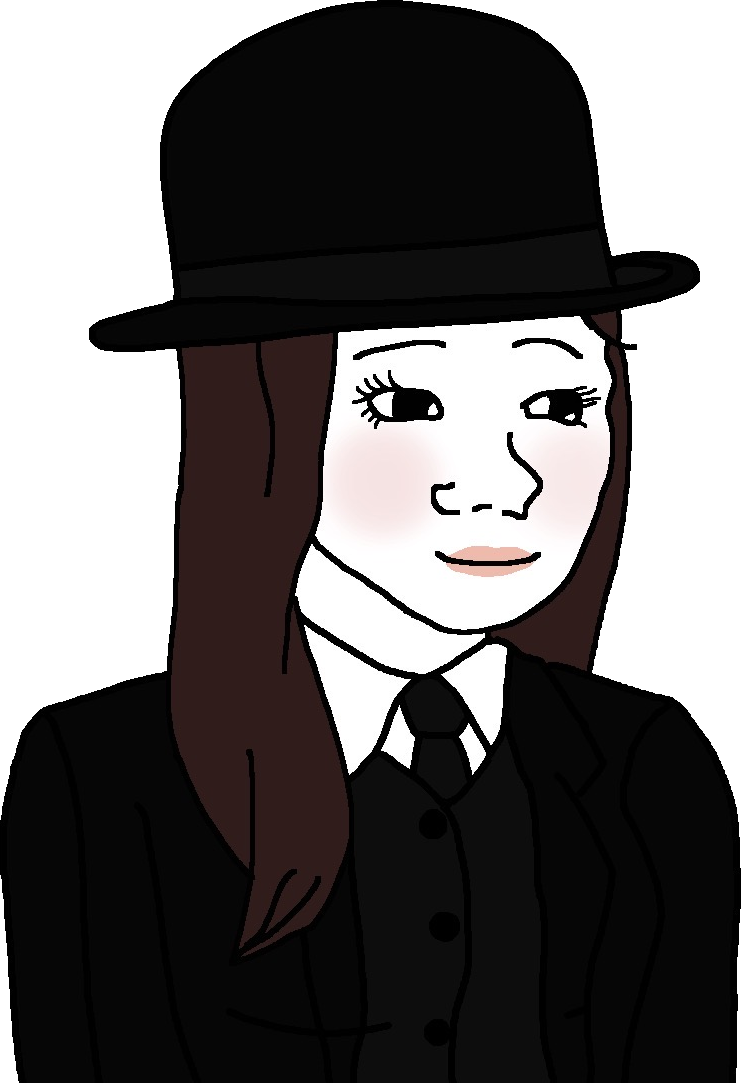
Label: 5_Trad_Wife